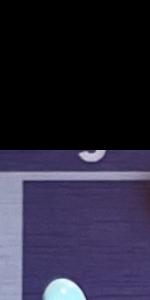
Label: Empty